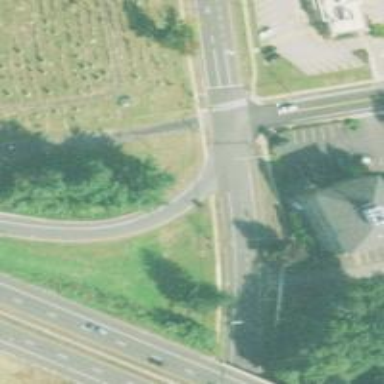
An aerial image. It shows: Unmarked crossing on the road.